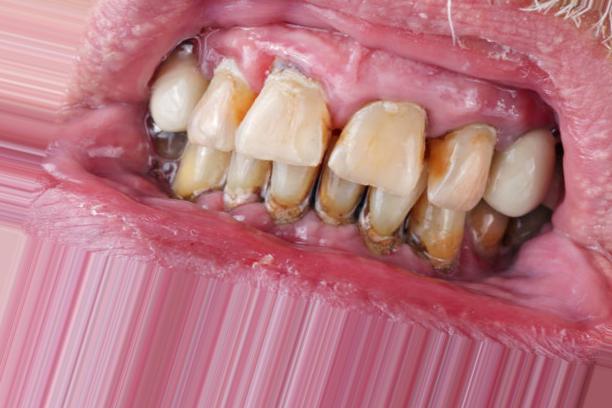
Condition: Caries